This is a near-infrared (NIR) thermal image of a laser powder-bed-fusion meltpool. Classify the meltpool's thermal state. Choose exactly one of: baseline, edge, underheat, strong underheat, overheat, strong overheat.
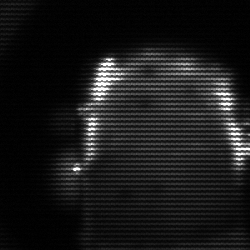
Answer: baseline